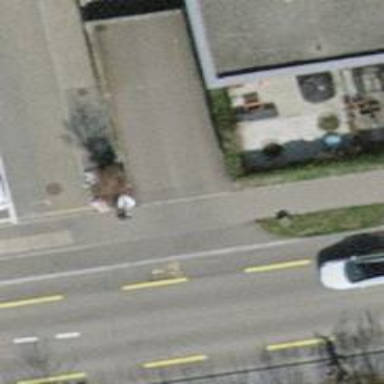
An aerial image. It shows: Unmarked crossing with traffic calming table on the road.